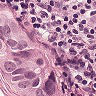
Metastatic tissue present: yes